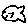
Label: fish